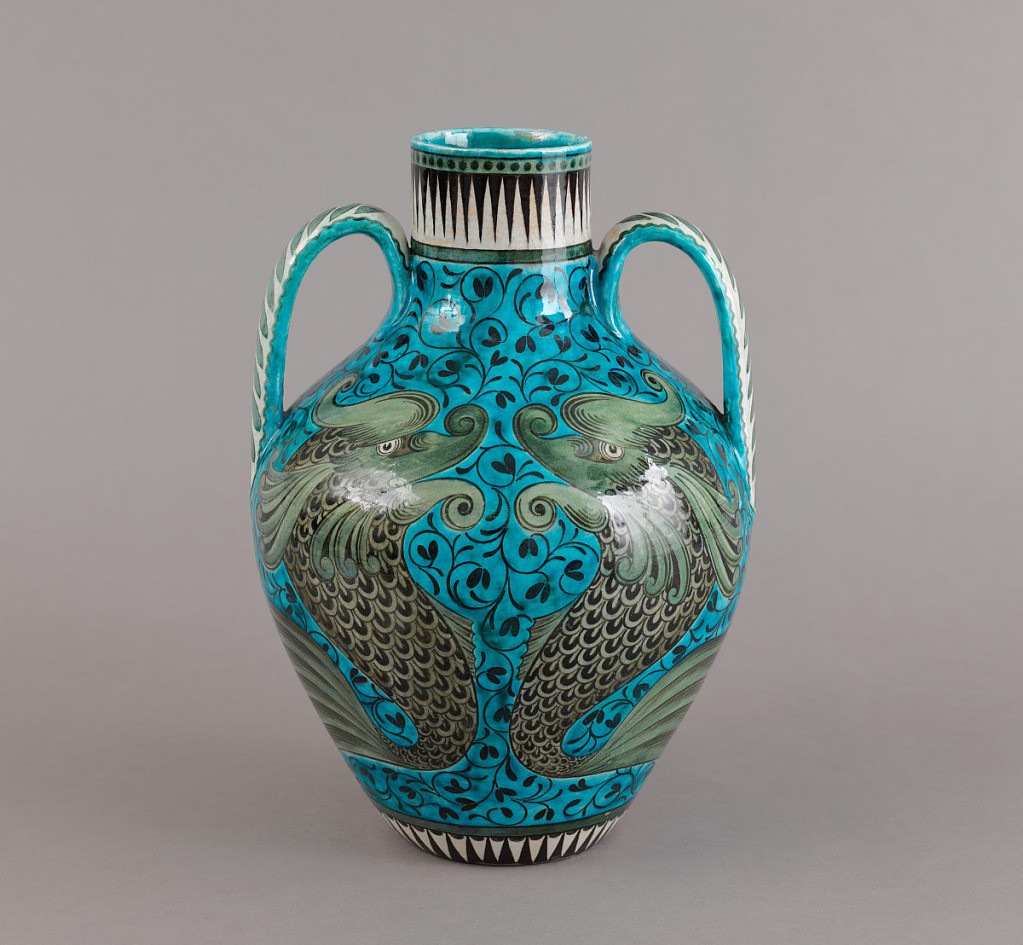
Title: Jar
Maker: William Frend De Morgan, British, 1839–1917
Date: ca. 1888–97
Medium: Glazed earthenware
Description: Two high handles rising from the shoulders. Blue Hispano-Moresque  decoration with dolphins.